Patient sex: M
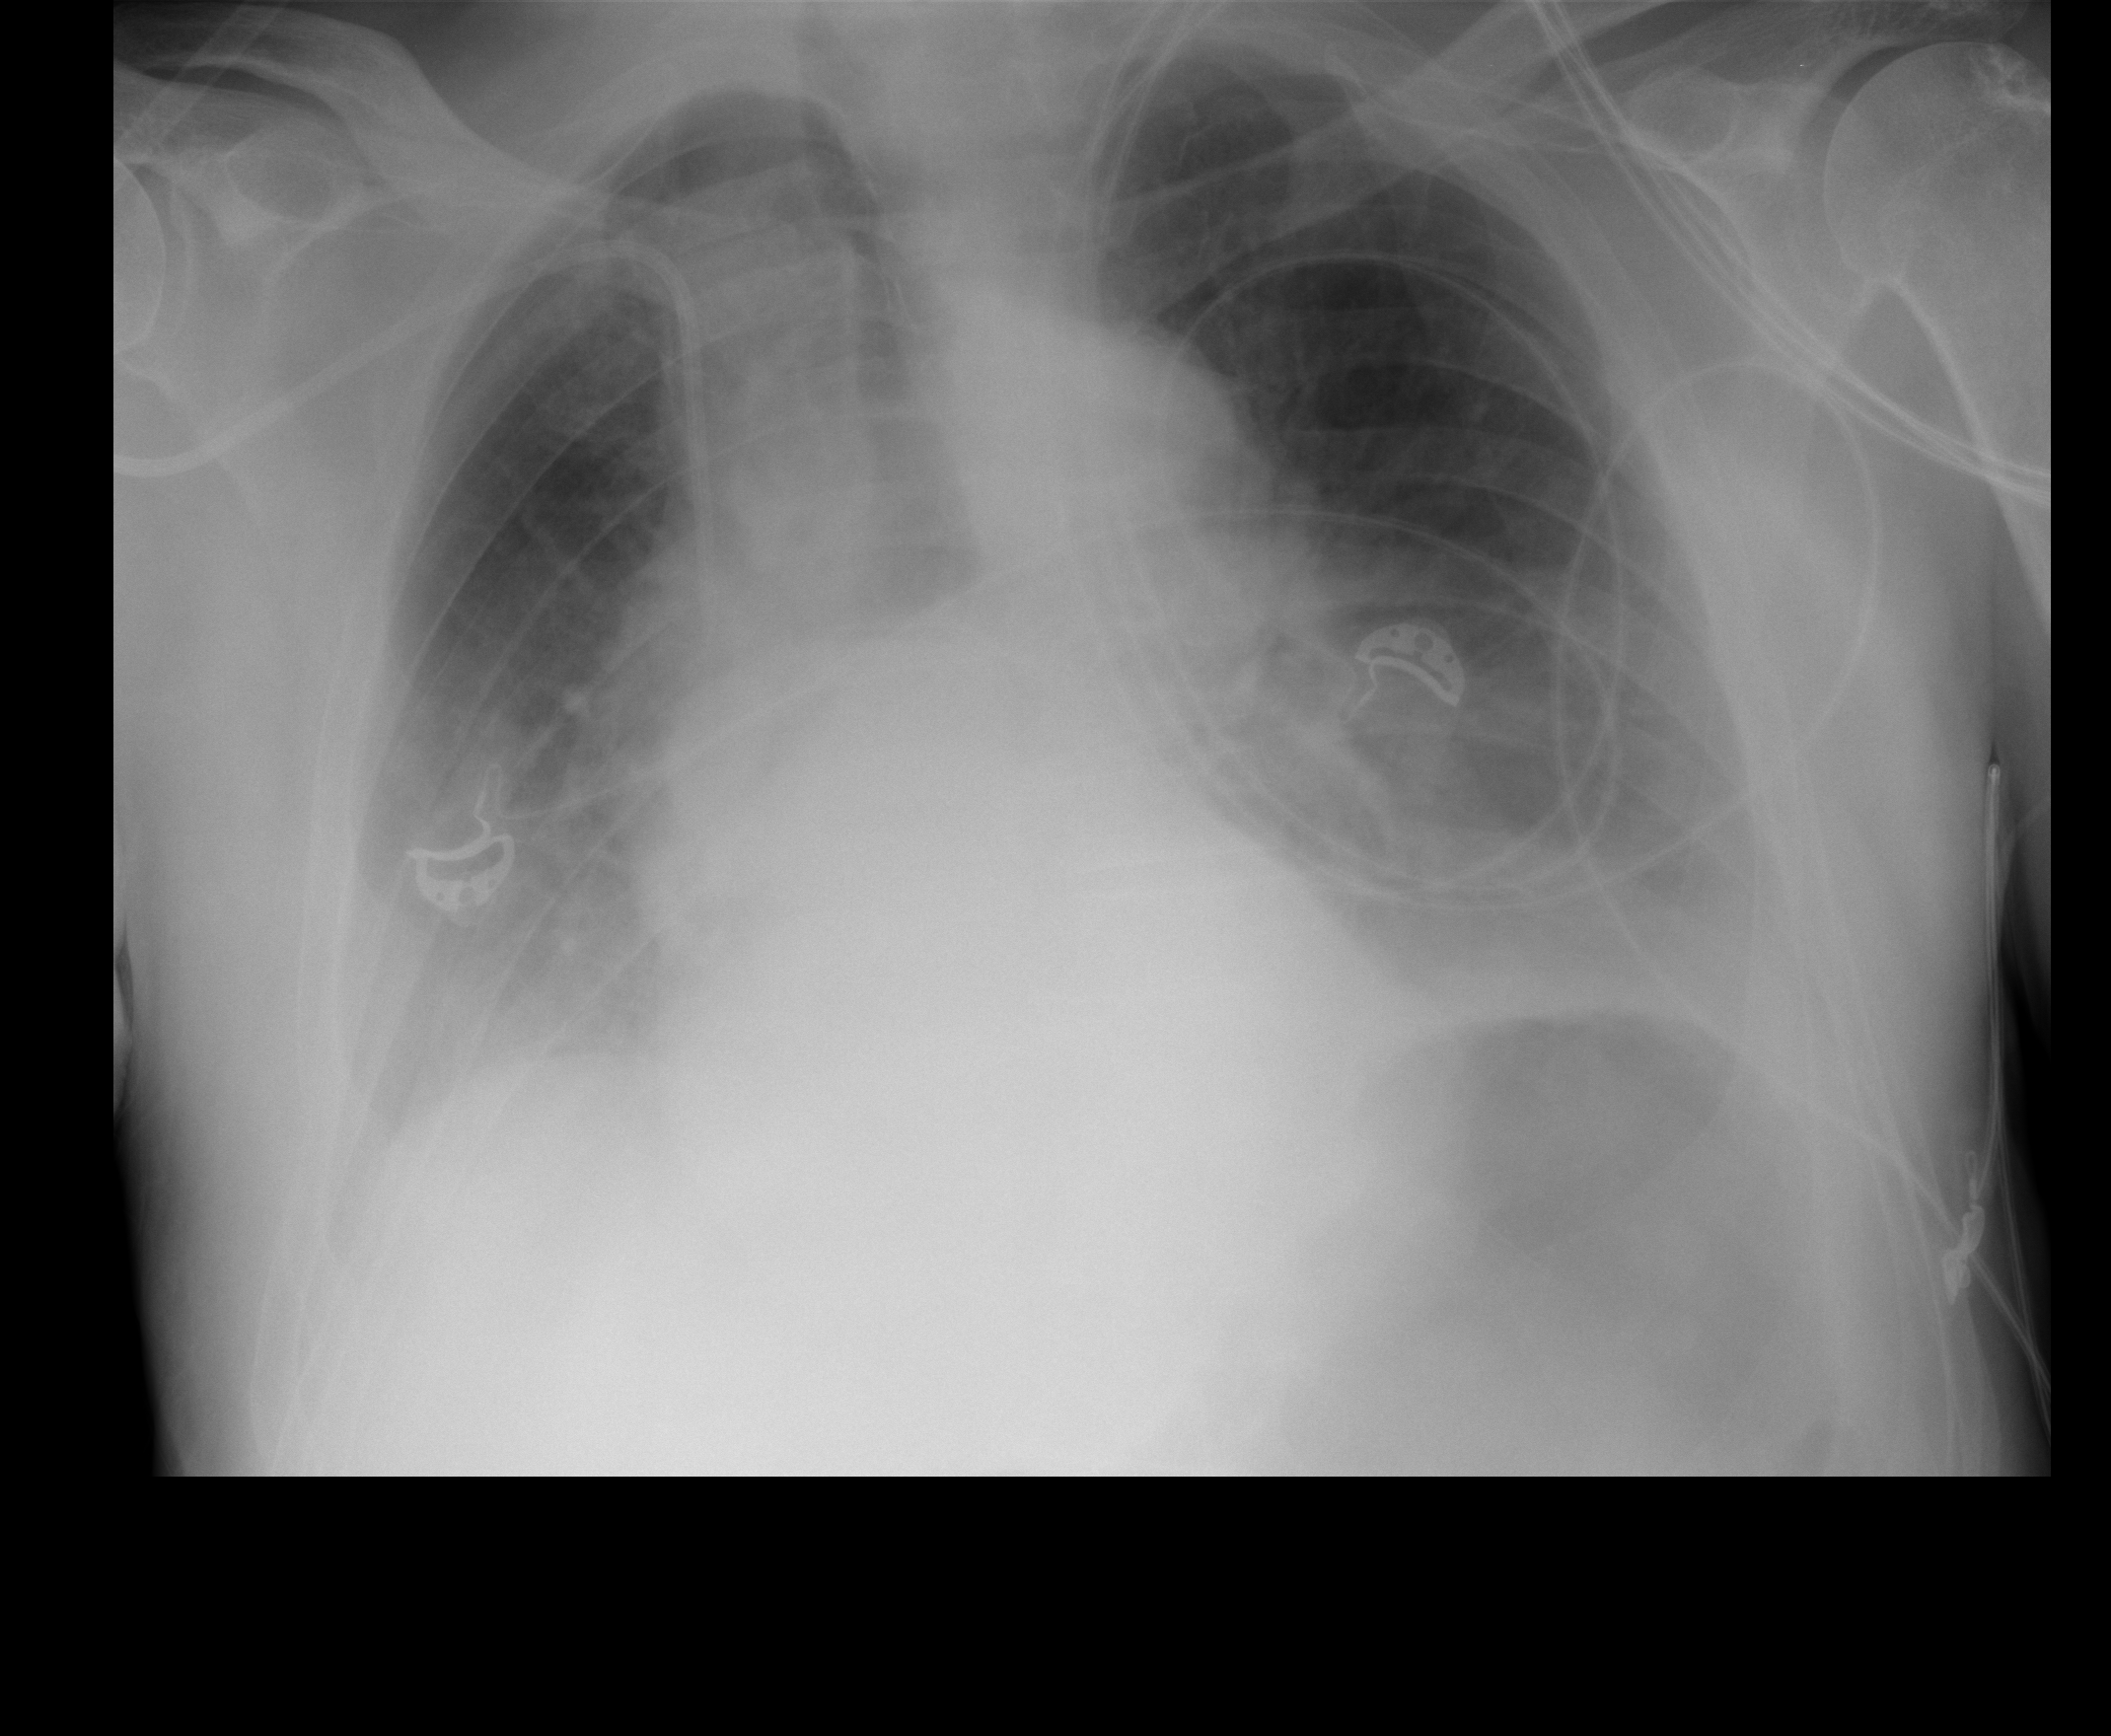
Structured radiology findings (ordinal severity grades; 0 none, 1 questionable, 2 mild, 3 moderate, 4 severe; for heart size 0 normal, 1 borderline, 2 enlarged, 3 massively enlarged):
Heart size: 1
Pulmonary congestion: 1
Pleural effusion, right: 1
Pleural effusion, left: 1
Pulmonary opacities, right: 0
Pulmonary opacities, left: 0
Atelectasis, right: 2
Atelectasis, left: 1